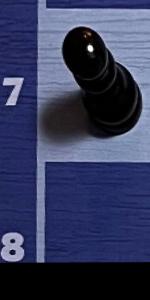
Label: Empty